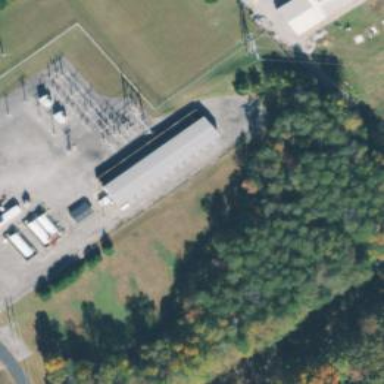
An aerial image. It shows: Generator for power supply.